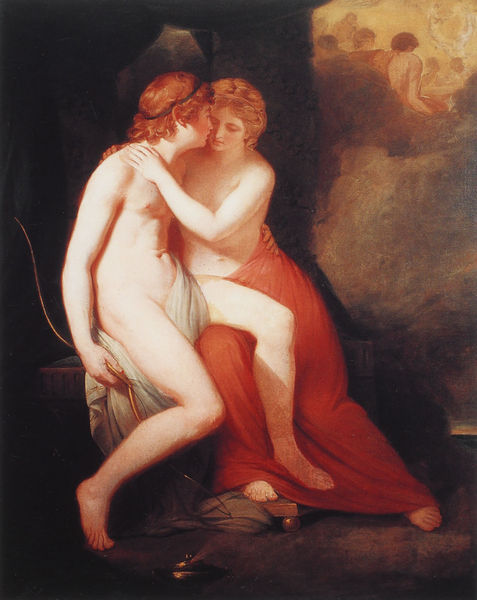
Titel: Amor und Psyche
Künstler: George Romney
Institution: Privatbesitz
Schlagwörter: akt, dunkel, fuß, gemälde, gruppe, himmel, mann, nackt, schatten, weiß, wolken, menschen, frau, haar, hell, lampe, licht, männer, schwarz, stuhl, ausblick, rot, tuch, arm, arme, inkarnat, stein, stirnband, rauch, sessel, tücher, klassizismus, paar, locken, bein, kuss, liebe, umarmung, bogen, zwei, bank, haarband, schemel, bett, stube, bauch, barfuss, rückenfigur, fußbank, jüngling, verliebt, heimlich, fresko, lich, amor, verdeckt, psyche, pfeil, berührung, steinbank, amor und psyche, heimlichkeit, 1900, at, 1870